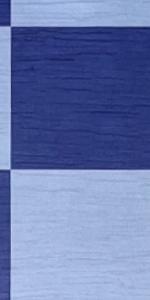
Label: Empty